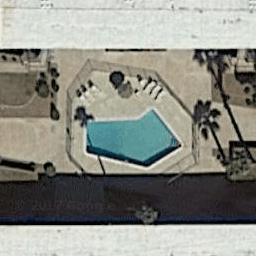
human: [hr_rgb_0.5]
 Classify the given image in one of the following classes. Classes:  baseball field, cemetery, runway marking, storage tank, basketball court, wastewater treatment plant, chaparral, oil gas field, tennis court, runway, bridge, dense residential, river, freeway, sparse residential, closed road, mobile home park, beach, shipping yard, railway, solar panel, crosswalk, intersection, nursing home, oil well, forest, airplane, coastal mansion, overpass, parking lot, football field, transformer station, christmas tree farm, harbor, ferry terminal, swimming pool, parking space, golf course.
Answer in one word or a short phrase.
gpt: swimming pool